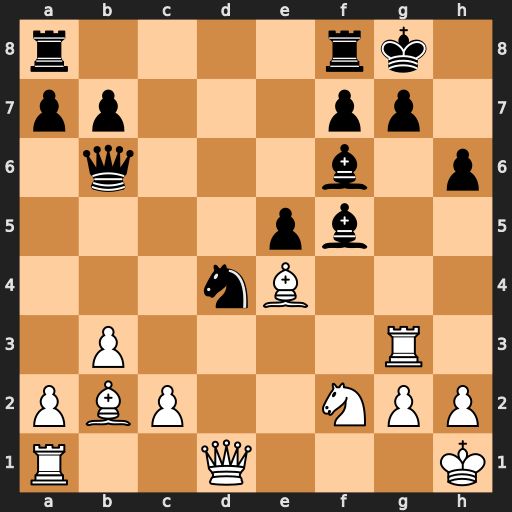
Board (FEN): r4rk1/pp3pp1/1q3b1p/4pb2/3nB3/1P4R1/PBP2NPP/R2Q3K
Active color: w
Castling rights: -
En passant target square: -
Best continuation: Bxd4 Qxd4 Qxd4 exd4 Bxf5